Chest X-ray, PA view. Patient: 47 years old, sex F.
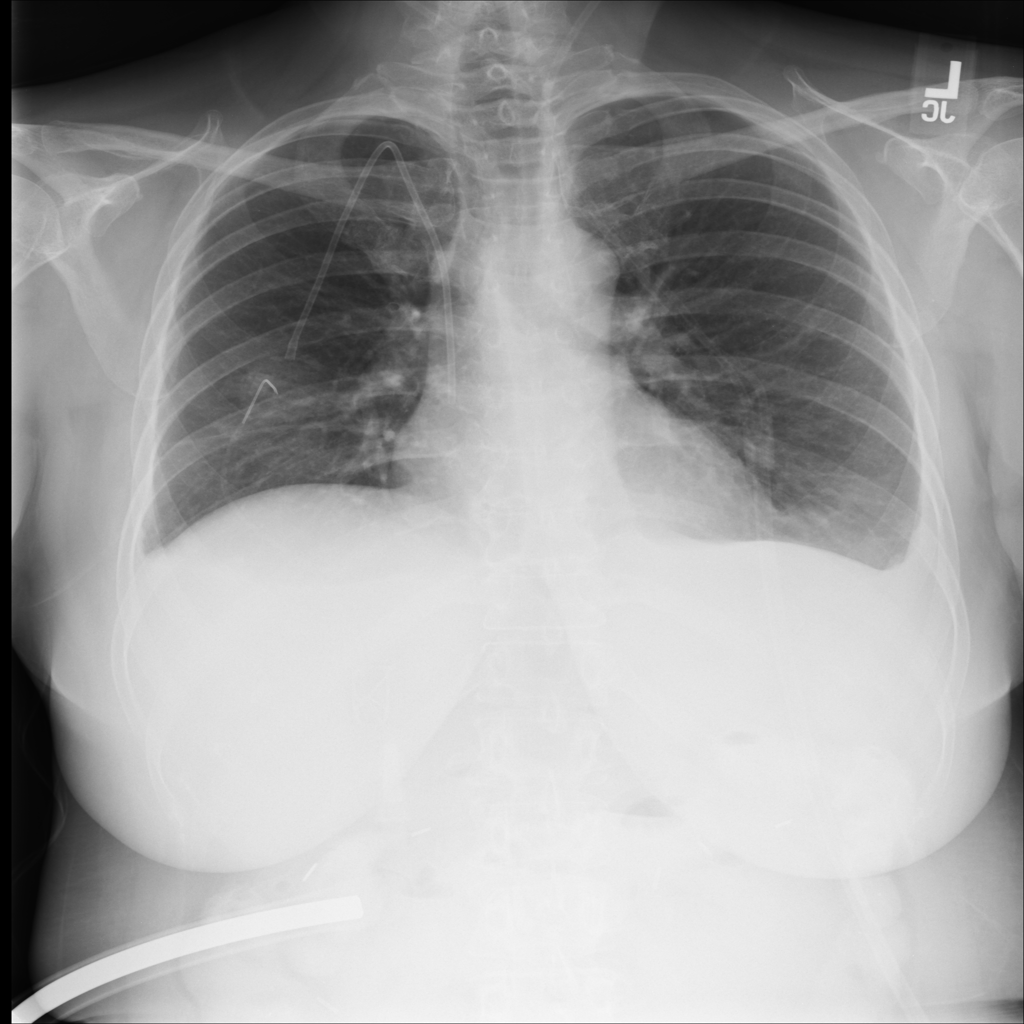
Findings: Effusion